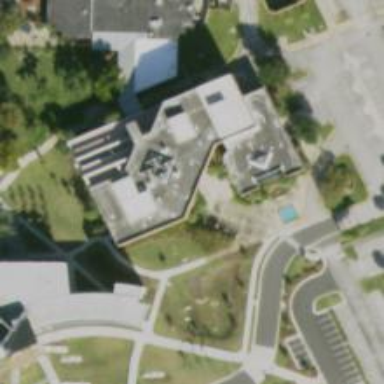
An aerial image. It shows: College building.